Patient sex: F
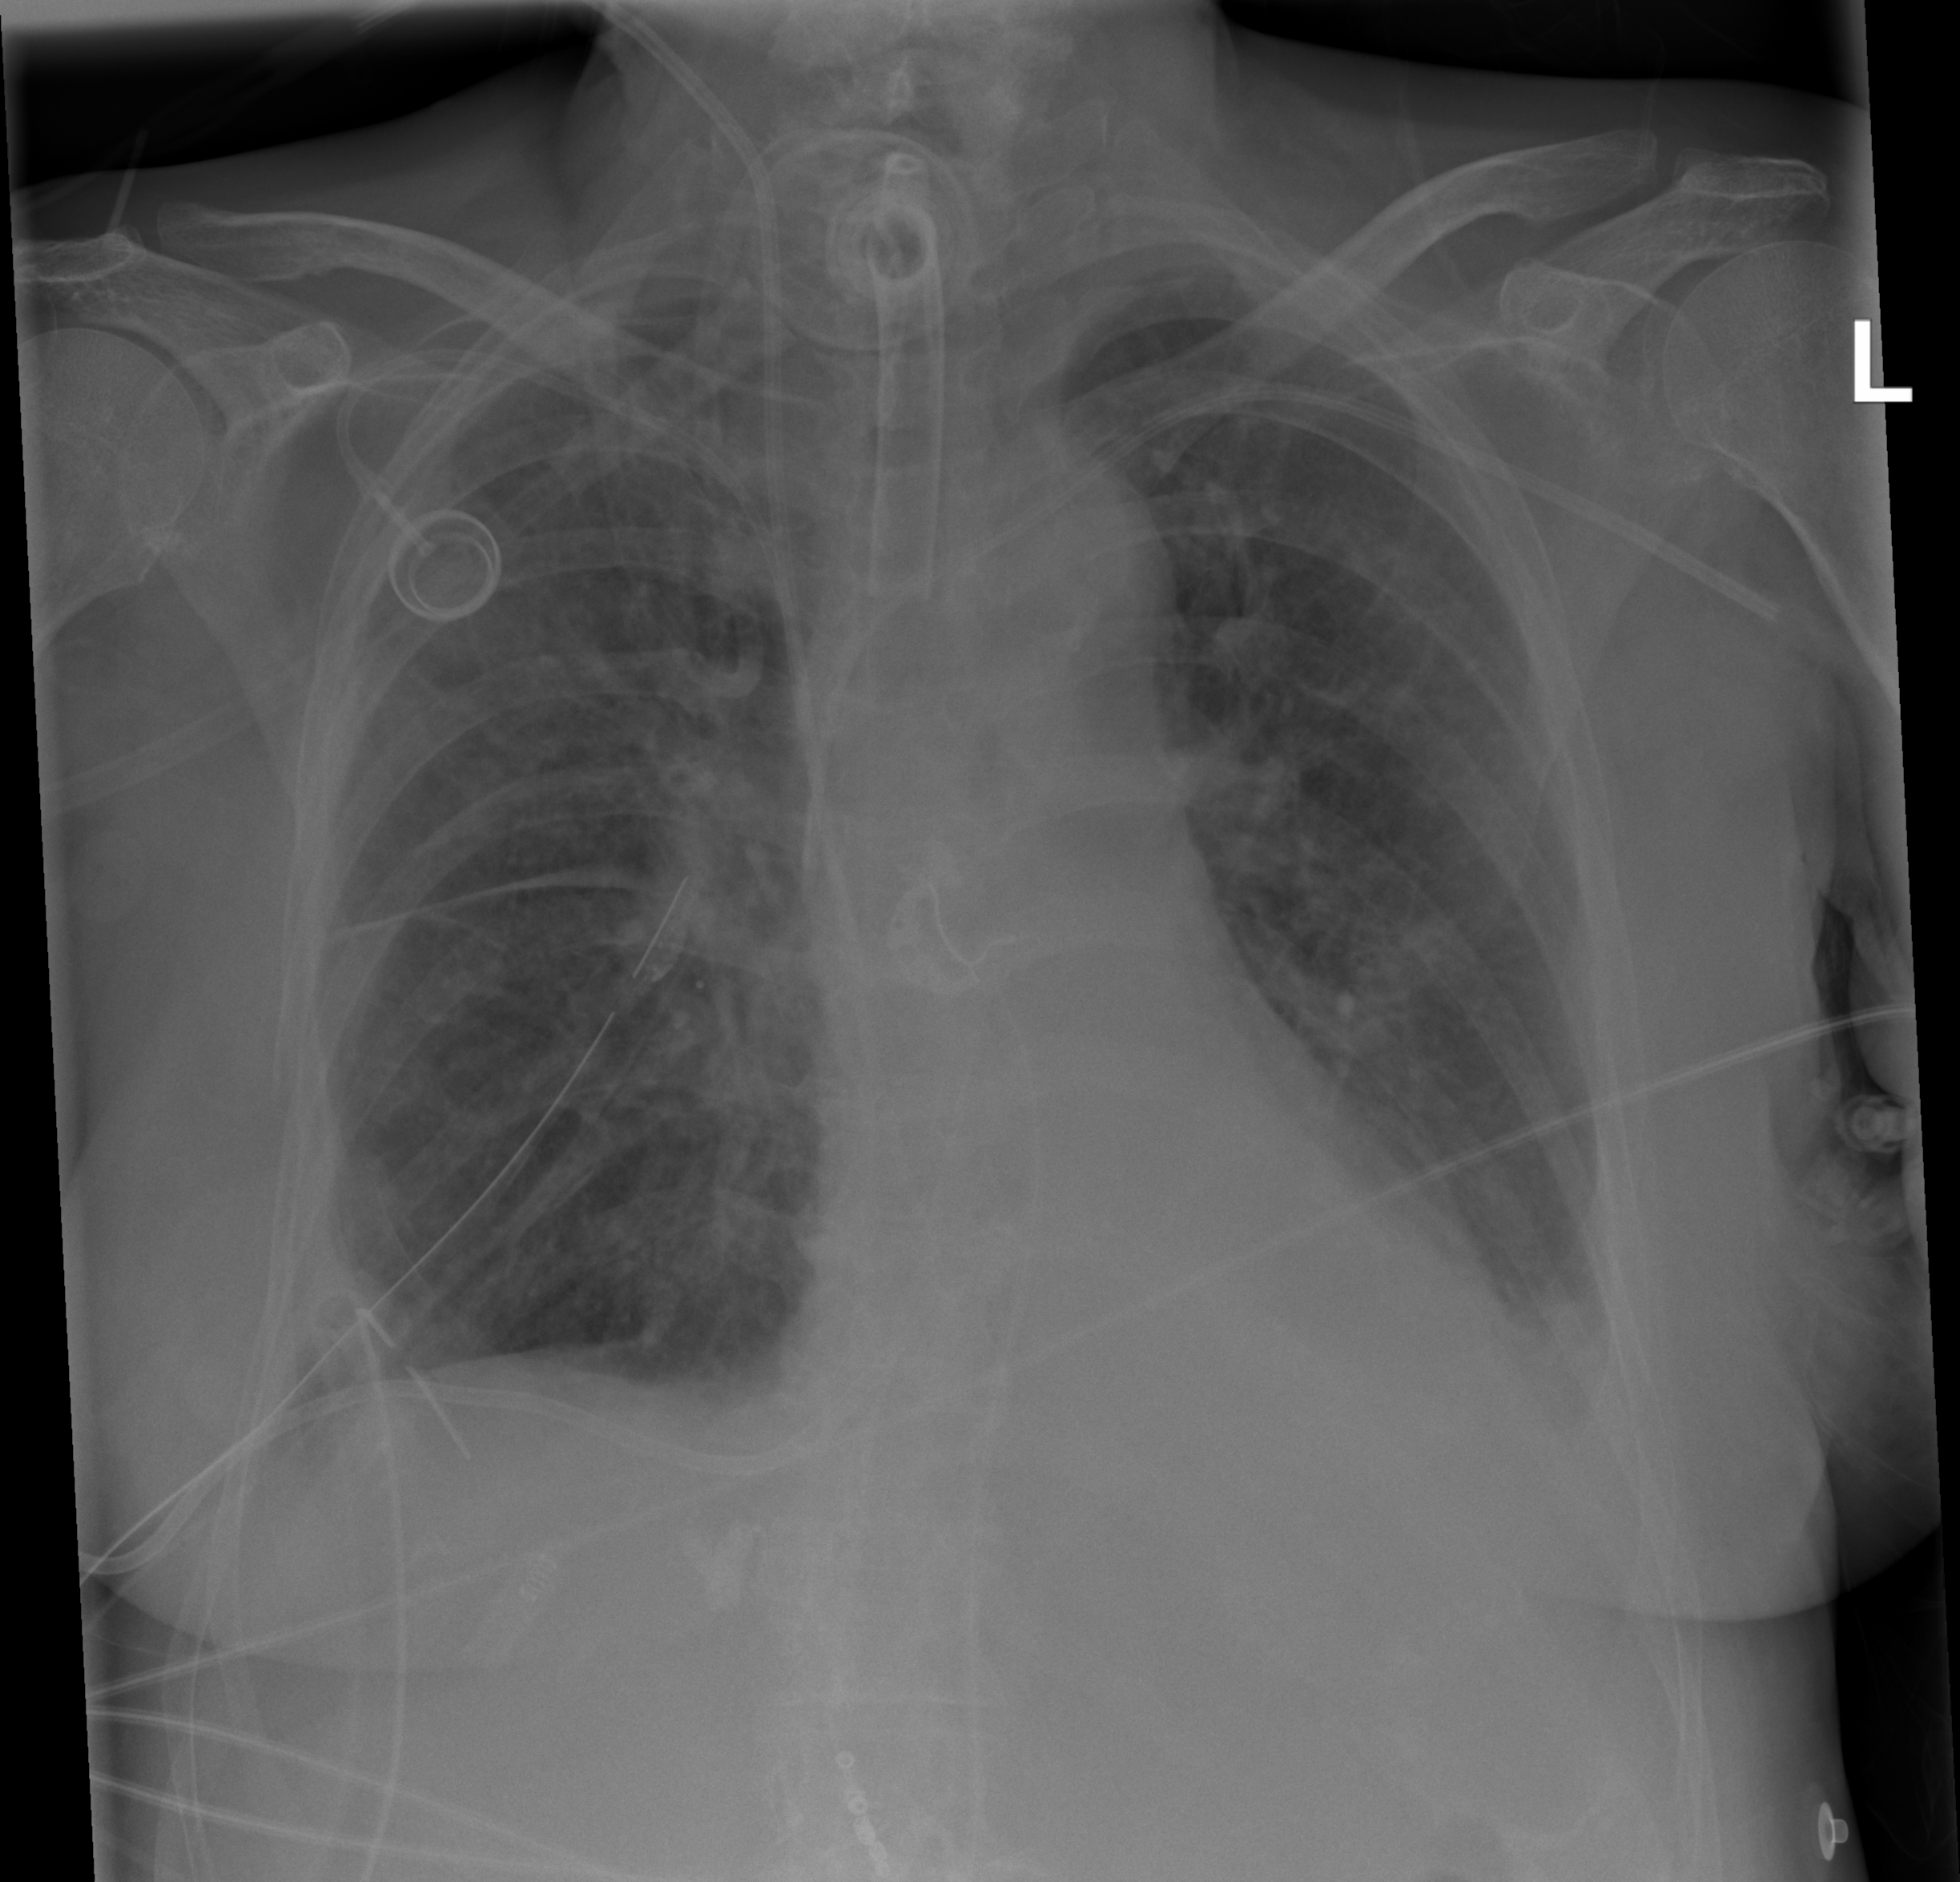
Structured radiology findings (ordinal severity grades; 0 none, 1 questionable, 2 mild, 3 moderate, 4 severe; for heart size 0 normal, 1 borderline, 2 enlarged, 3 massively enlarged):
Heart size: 0
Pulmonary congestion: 2
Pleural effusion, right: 2
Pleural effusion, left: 2
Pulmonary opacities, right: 2
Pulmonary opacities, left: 2
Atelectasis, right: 0
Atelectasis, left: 0